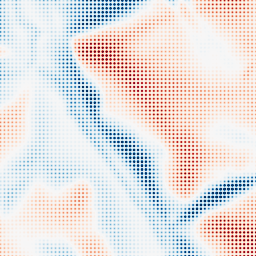
Category: multiscale
Decomposition family: dog
Decomposition parameters: sigma_low: 3
sigma_high: 20
Upsampling method: sinc_hamming
Upsampling parameters: scale: 8
kernel_size: 4
Upsampling scale: 8